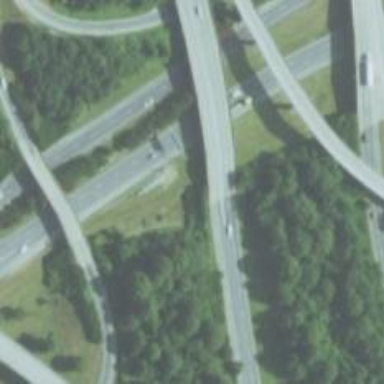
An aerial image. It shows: Bridge on motorway link.